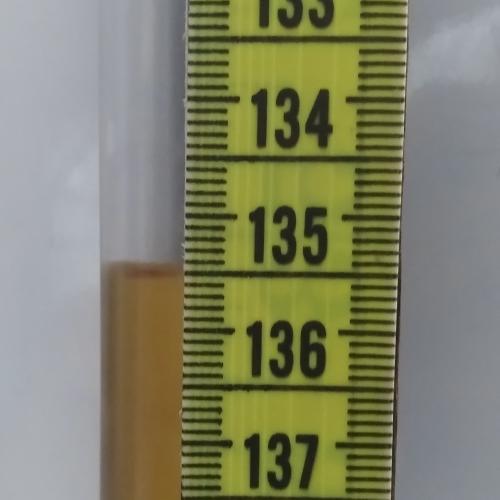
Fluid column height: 135.5 cm